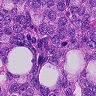
Metastatic tissue present: yes